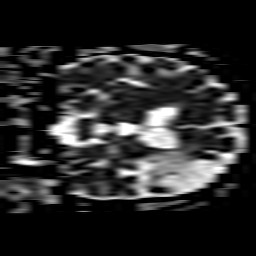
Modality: ADC
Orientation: coronal
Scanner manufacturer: philips
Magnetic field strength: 3 T
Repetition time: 4.313 s
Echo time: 0.06069 s